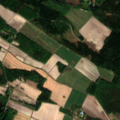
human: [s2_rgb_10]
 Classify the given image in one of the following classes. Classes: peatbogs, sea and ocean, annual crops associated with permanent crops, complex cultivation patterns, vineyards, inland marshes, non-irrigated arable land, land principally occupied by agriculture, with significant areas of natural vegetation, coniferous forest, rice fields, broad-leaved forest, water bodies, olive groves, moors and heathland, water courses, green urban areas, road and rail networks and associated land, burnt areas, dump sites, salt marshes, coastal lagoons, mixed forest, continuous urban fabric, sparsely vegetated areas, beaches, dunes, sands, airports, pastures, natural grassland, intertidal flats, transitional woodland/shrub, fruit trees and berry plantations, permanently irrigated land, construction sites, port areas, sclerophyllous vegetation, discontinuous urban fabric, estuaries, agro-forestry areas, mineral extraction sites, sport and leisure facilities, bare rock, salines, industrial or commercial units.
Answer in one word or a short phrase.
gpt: non-irrigated arable land, land principally occupied by agriculture, with significant areas of natural vegetation, broad-leaved forest, coniferous forest, mixed forest, water bodies